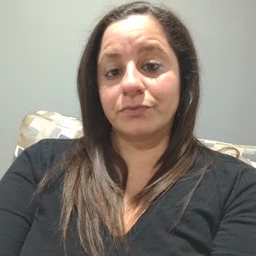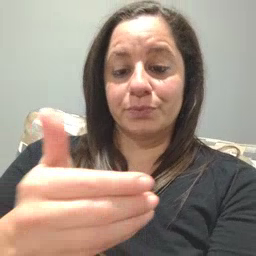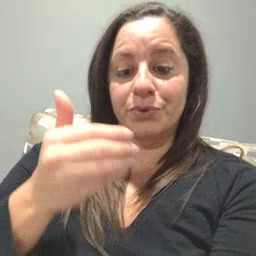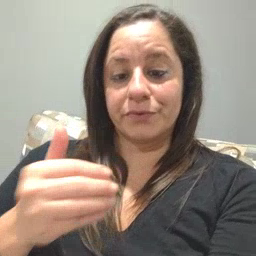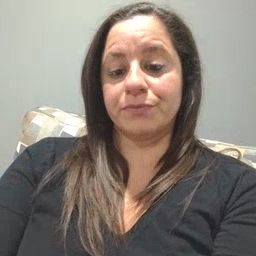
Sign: before